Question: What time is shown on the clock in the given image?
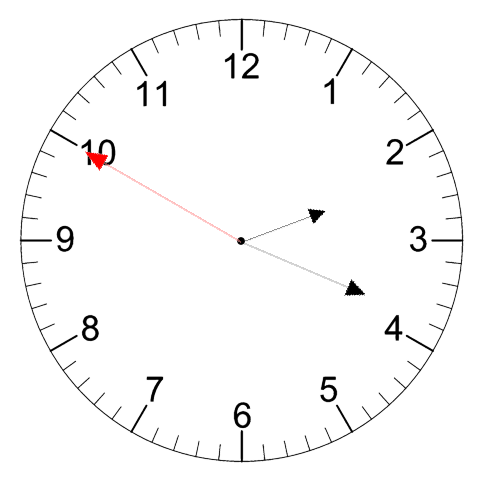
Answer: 02:18:50